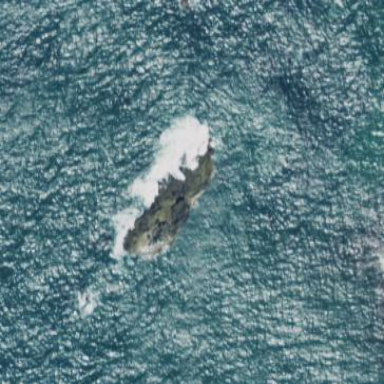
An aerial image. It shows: Bare rock islet in the natural surroundings.